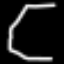
Label: octagon